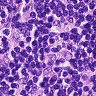
Metastatic tissue present: no